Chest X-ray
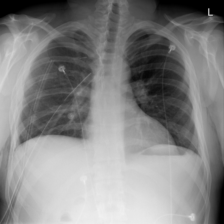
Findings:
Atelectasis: negative
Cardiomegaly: negative
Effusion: negative
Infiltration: negative
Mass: negative
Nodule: negative
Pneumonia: negative
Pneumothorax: negative
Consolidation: negative
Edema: negative
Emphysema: negative
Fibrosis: negative
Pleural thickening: negative
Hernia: negative